Question: I'm trying to draw what is basically a rounded rectangle plus, a square at one end of it. Sort of like a battery. I have a few restrictions, and it's basically that it must be done using just one paint object and should be able to support a stroke.
This is the code I have so far:
'''
int width = 0;
int height = 0;
@Override
protected void onDraw(Canvas canvas) {
super.onDraw(canvas);
// myPath outline
Point[] myPath = { new Point(20, 20), new Point(width, 20), new Point(width, height), new Point(20, height),
new Point(20, height - 20), new Point(0, height - 20), new Point(0, height - 40),
new Point(20, height - 40) };
// Paint
Paint paint = new Paint();
int color = 0xffff0000;
paint.setColor(color);
paint.setAntiAlias(true);
// paint.setPathEffect(new CornerPathEffect(15));
paint.setStyle(Paint.Style.FILL);
// Path moves
Path path = new Path();
path.moveTo(myPath[0].x, myPath[0].y);
int j = myPath.length;
for (int i = 0; i < j; i++) {
path.lineTo(myPath[i].x, myPath[i].y);
}
path.close();
Bitmap toDrawOn;
toDrawOn = Bitmap.createBitmap(getWidth(), getHeight(), Config.ARGB_8888);
Canvas ofScreen = new Canvas(toDrawOn);
ofScreen.drawPath(path, paint);
canvas.drawBitmap(toDrawOn, 0, 0, paint);
}
'''
This gives me a battery shape that I'm looking for, but I have no idea how to round the first 4 corners without rounding the corners of the little square at the end. Again, I need this to be one shape because I need to apply a stroke to it later on. I also can't use a 9patch because I need to change the color programatically.
This is my GOAL:

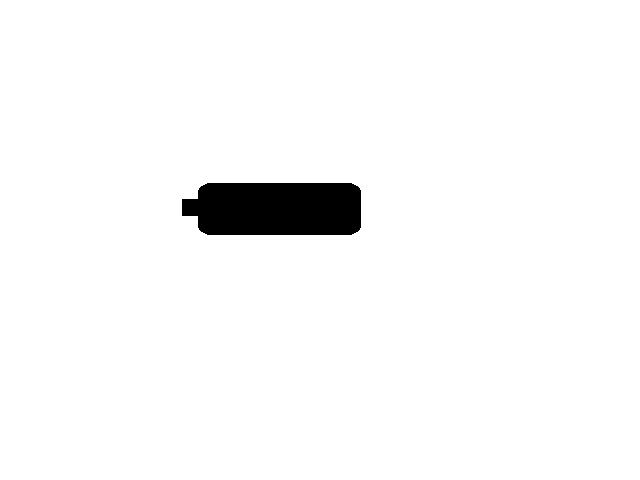
Answer: Use 'path.quadTo' <URL>. Because this shape is so simple I would just write it out line by line. Heres the start of it.
'''
int borderRadius = 15;
Path path = new Path();
path.moveTo(borderRadius , 0);
path.lineTo(width-borderRadius, 0); // top side
path.quadTo(width, 0, width, borderRadius); // top right corner
path.lineTo(width, height-borderRadius); // right side
path.quadTo(width, height, width-borderRadius, height); // bottom right corner
...
path.close();
'''